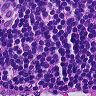
Metastatic tissue present: no